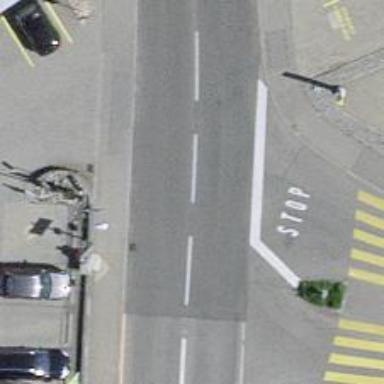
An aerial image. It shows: Secondary road with asphalt surface and sidewalks on both sides.